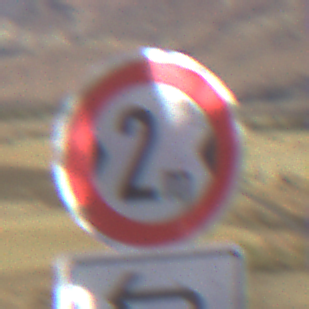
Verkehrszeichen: TatsaechlicheBreite2
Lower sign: RichtungsangabeDurchPfeile2
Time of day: MorningAfternoon
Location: Outdoor (Nature)
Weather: PartlyCloudy
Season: NotSpecified
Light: Natural